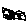
Label: house